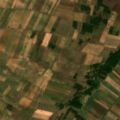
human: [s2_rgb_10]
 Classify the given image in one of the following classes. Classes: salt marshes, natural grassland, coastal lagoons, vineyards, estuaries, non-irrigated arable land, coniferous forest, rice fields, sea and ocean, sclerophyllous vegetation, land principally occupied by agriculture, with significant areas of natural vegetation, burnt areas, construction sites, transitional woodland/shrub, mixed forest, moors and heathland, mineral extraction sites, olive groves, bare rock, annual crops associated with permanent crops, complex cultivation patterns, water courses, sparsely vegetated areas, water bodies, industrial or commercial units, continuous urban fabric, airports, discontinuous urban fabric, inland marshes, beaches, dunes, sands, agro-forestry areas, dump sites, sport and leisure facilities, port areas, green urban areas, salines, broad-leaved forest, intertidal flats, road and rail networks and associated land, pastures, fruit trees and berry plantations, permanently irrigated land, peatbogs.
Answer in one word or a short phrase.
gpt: non-irrigated arable land, land principally occupied by agriculture, with significant areas of natural vegetation, transitional woodland/shrub